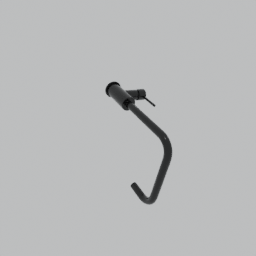
Label: appliances